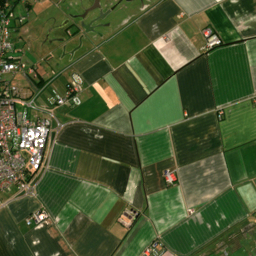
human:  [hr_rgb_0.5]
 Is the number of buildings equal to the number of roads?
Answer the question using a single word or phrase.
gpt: no

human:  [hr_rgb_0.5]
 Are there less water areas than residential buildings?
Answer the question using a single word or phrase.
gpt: yes

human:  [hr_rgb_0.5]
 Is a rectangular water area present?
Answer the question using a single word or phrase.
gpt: yes

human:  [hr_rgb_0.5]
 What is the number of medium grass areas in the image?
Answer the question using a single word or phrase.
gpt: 32

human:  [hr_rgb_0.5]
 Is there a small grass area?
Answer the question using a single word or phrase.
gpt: yes

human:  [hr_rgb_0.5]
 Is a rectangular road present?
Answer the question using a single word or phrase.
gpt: no

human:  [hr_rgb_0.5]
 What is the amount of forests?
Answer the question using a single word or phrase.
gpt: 48

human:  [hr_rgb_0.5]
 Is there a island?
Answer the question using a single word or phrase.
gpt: yes

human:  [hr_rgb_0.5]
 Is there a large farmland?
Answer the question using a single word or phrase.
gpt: yes

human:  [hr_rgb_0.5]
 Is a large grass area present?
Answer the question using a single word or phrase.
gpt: yes

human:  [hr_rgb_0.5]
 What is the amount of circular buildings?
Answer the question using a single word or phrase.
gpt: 0

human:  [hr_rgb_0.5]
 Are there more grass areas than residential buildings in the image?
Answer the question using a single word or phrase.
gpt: no

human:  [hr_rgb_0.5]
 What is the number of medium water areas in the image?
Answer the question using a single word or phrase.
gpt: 2

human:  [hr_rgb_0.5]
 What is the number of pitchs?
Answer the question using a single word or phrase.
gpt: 1

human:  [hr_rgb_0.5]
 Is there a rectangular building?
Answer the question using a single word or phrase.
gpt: yes

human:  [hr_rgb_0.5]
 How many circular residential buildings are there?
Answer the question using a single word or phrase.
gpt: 0

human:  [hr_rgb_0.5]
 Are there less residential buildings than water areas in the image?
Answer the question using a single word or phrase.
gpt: no

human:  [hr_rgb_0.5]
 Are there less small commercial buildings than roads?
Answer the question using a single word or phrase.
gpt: yes

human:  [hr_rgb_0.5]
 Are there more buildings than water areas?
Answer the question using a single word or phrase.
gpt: yes

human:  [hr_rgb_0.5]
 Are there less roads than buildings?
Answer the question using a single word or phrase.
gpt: yes

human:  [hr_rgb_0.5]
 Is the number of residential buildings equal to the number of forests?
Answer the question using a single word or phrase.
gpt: no

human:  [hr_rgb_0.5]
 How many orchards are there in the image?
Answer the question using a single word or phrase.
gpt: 3

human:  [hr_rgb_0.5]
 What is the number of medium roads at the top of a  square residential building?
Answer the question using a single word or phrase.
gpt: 0

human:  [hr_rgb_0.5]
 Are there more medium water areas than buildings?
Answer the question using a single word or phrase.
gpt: no

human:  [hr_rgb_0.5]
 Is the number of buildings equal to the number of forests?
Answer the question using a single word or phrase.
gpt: no

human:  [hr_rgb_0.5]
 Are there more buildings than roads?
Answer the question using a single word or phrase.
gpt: yes

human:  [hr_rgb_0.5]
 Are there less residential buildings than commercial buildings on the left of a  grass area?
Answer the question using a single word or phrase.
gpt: no

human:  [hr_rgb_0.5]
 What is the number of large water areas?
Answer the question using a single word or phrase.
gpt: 6

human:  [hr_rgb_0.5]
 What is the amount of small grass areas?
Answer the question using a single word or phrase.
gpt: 28

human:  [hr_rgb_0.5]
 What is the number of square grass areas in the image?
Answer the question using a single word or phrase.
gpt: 2

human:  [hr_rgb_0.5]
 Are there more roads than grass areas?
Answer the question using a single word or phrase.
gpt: yes

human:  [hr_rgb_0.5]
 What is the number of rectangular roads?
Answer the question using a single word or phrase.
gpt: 0

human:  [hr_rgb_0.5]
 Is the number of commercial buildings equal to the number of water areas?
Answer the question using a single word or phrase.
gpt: yes

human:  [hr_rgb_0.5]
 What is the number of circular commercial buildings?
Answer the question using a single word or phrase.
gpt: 0

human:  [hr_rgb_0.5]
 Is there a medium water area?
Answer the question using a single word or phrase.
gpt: yes

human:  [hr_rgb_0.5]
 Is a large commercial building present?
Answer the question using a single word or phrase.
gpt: no